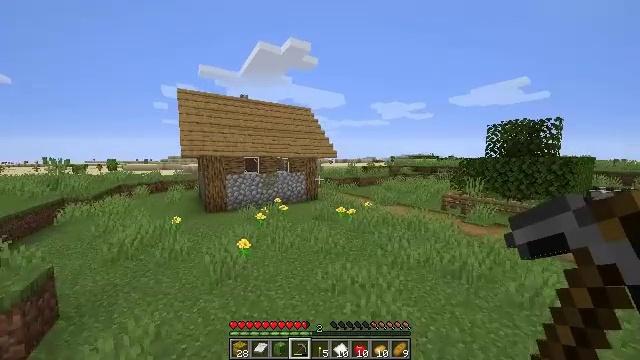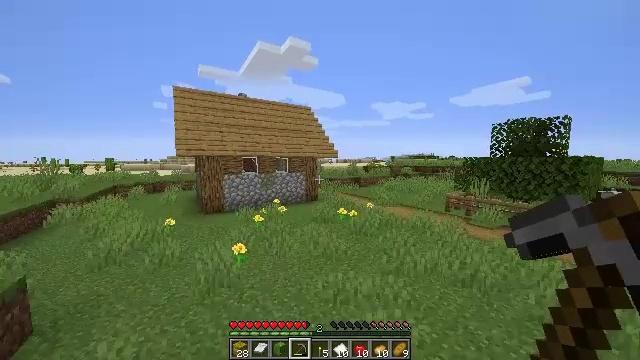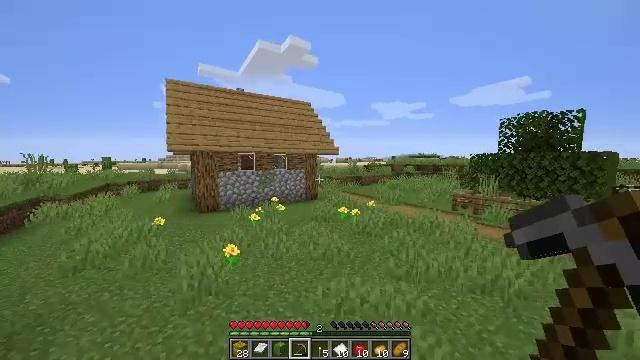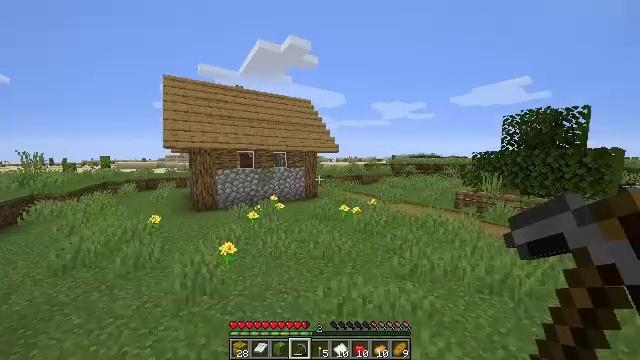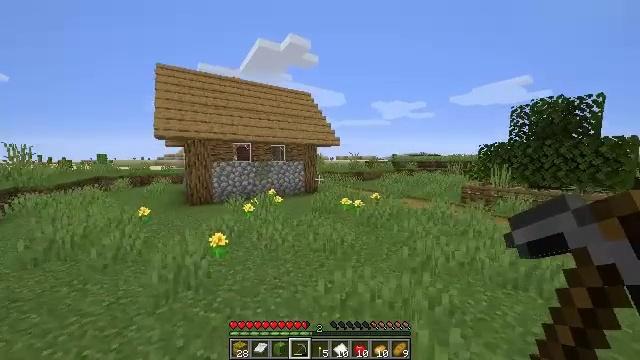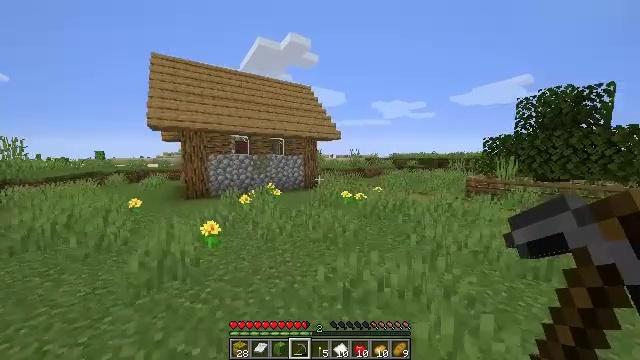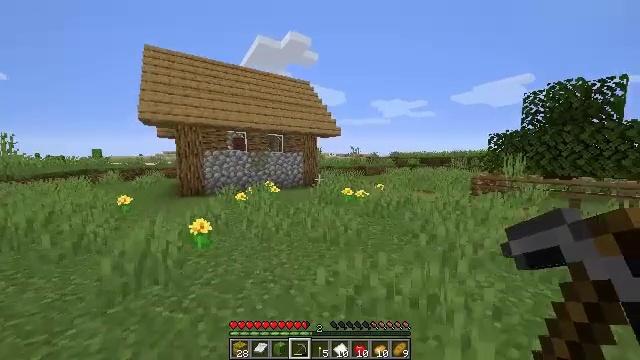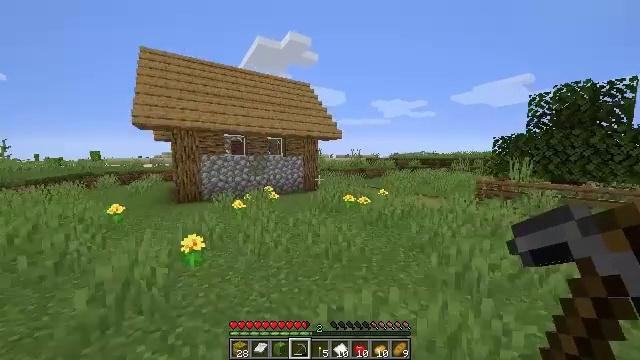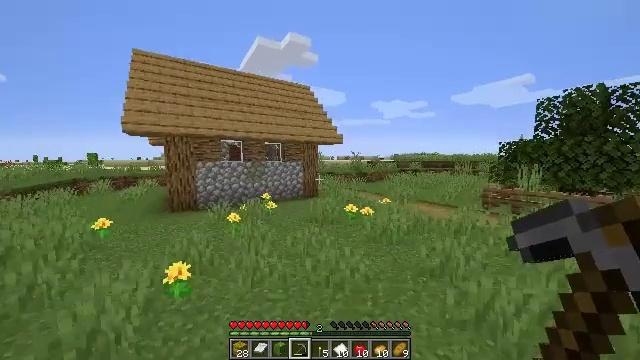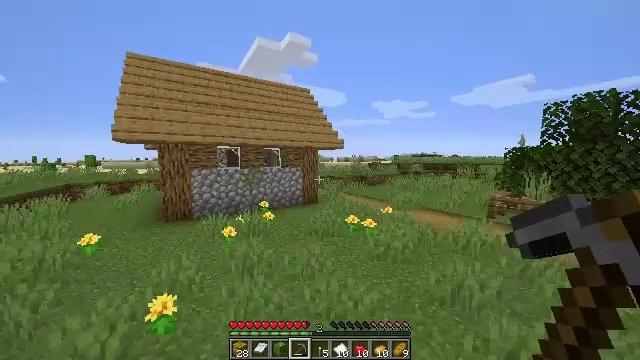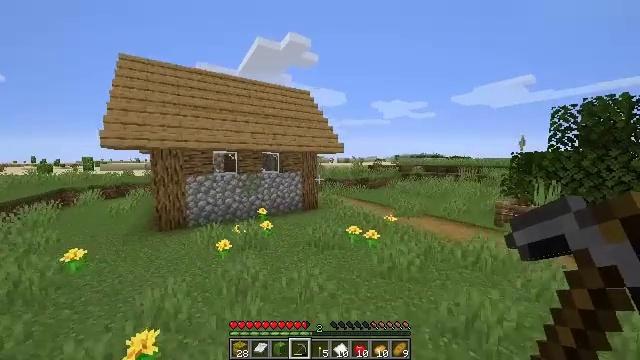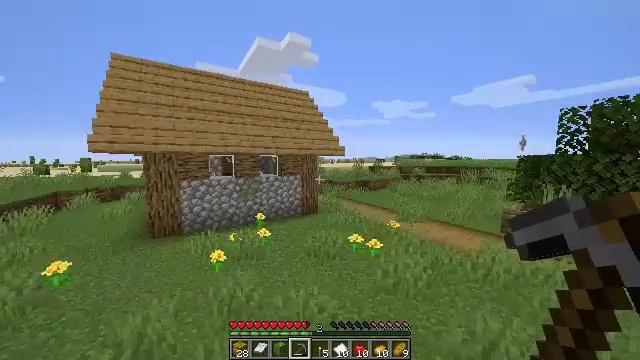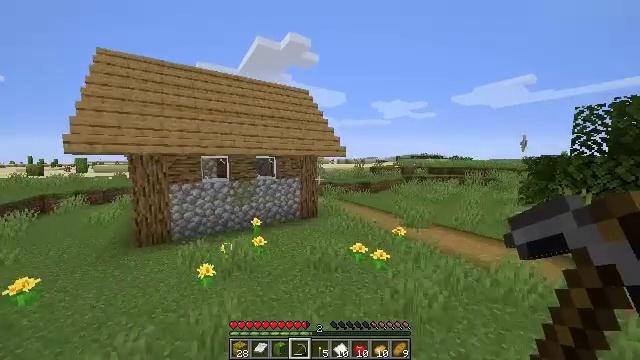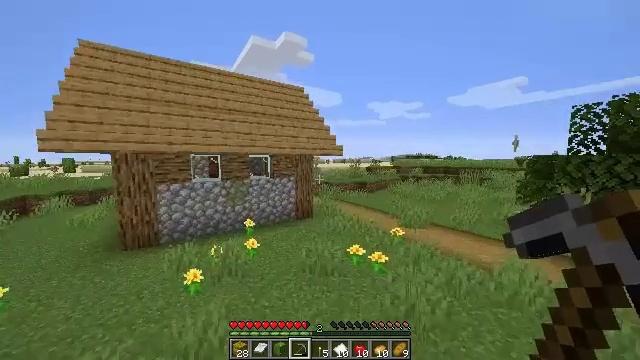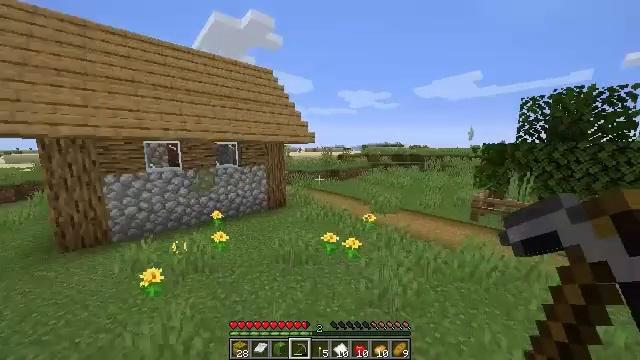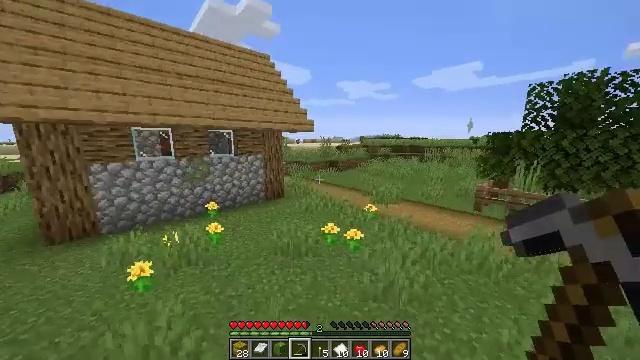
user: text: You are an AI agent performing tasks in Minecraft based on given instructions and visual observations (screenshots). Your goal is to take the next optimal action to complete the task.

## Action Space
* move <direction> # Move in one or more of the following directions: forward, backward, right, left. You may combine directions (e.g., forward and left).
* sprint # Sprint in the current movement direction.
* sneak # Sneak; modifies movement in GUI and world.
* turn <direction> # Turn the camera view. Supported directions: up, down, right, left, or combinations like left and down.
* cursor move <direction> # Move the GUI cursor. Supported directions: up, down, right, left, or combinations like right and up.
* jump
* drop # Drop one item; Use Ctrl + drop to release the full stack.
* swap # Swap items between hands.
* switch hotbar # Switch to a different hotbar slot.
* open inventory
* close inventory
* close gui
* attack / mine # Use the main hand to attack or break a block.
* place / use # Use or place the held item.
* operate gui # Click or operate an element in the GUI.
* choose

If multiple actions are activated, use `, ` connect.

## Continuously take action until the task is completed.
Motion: motion action
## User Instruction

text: Recycle the blast furnace by breaking it.
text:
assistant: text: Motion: move forward, jump
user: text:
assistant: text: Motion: move forward, jump
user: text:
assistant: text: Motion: move forward, jump
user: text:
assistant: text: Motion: move forward, jump
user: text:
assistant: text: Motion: move forward, jump
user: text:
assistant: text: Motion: move forward, jump
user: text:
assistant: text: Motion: move forward, jump
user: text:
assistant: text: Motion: move forward, jump
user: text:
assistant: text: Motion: move forward, jump
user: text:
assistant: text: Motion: move forward, jump
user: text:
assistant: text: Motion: move forward, jump
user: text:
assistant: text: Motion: move forward, jump
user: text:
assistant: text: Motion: move forward, turn right, jump
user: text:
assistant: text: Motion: move forward, turn right and down, jump
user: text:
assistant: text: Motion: move forward, turn down, jump
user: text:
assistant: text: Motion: move forward, jump
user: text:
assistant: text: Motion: move forward, jump
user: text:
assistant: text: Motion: move forward, jump
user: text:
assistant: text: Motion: move forward, jump
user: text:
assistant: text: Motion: move forward, jump
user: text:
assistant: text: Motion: move forward and move right, turn up, jump
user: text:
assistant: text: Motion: move forward and move right, turn left and up, jump
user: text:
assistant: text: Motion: move forward and move right, jump
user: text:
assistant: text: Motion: move forward and move right, jump
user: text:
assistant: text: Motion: move forward and move right, jump
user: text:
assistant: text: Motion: move forward and move right, jump
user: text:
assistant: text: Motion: move forward, jump
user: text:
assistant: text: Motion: move forward, jump
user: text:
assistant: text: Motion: move forward, jump
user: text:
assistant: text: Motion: move forward, jump